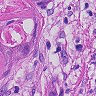
Metastatic tissue present: yes